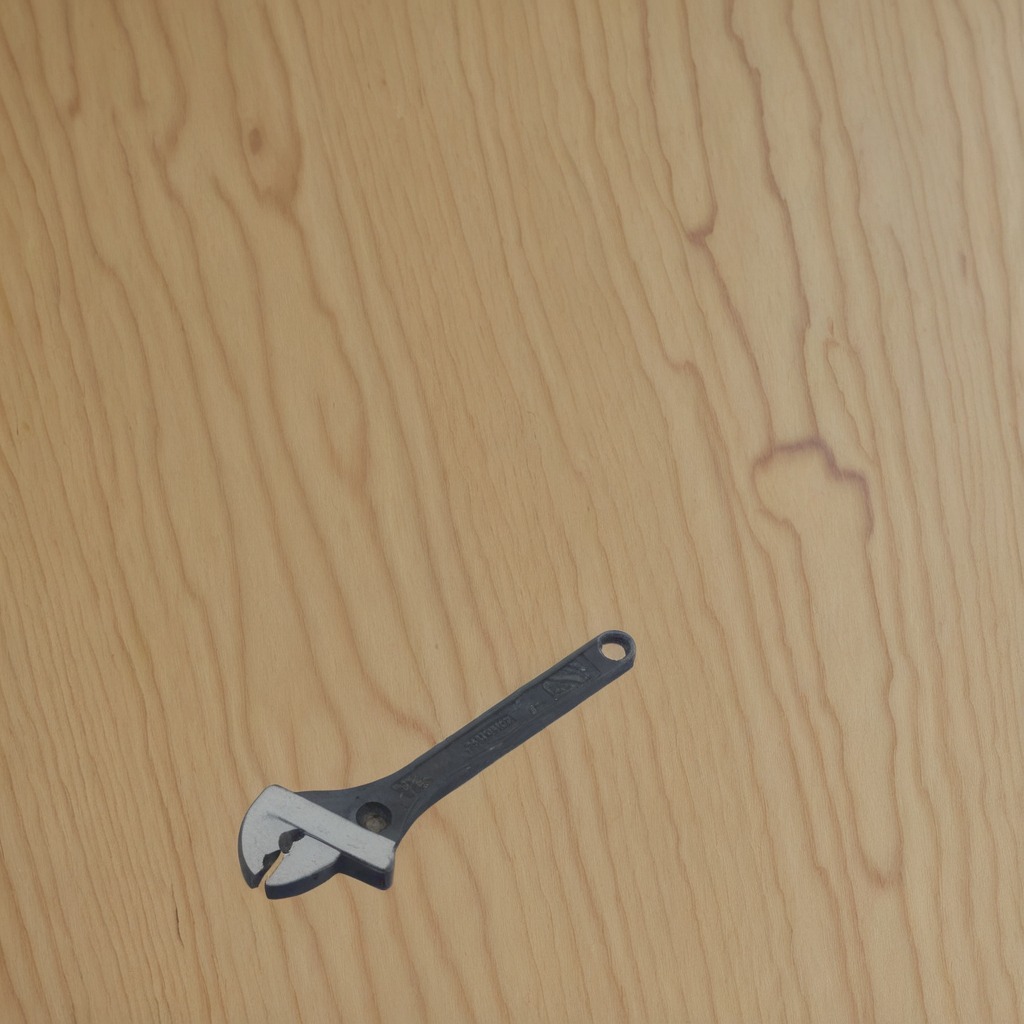
An wrench is lying on a plywood surface in a paint workshop lit by afternoon window light.